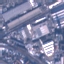
Land use / land cover class: Industrial